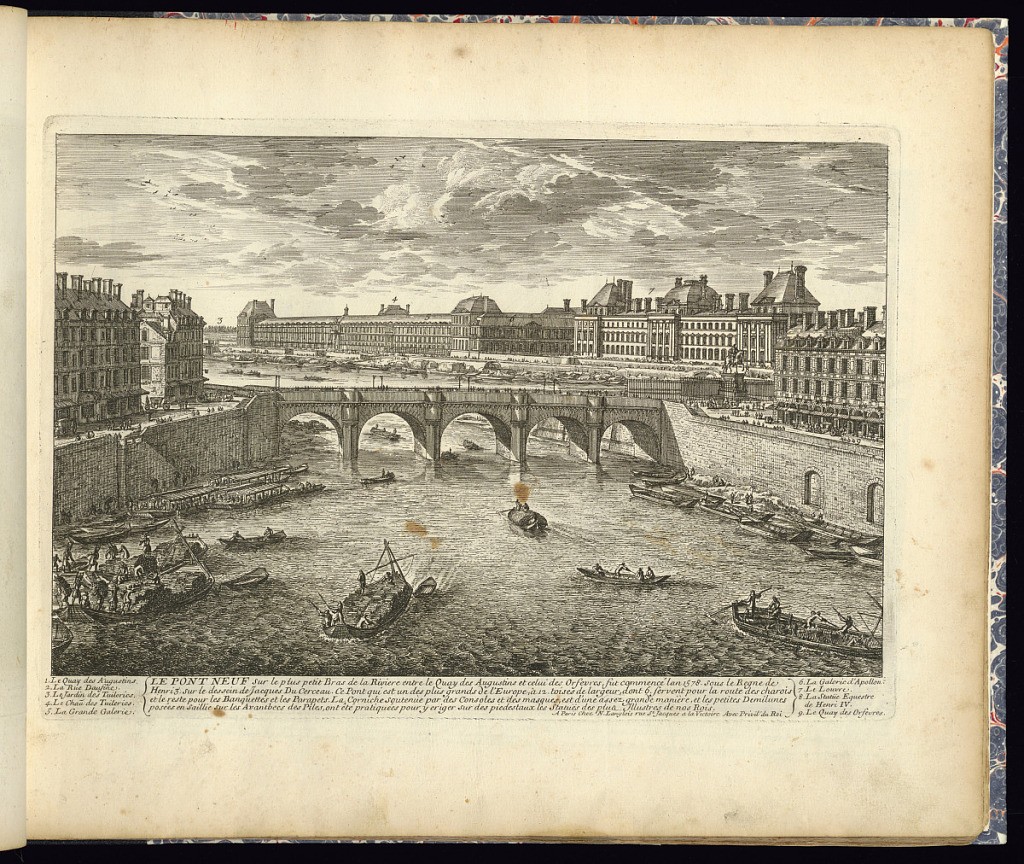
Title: LE PONT NEUF
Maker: Adam Perelle, French, 1638 – 1695
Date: late 17th century
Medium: Etching on laid paper
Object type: Print
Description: View of the bridge the Pont Neuf in Paris with the river Seine in the middle. Buildings including the palace of the Louvre are visible along the banks of the river. The equestrian statue of Henry IV to the right. Barges and boats with people in the river, with figures and carriages on the streets. Details are lettered with an explanatory legend below. A history/ description of the bridge is lettered below. The plate is titled and signed.